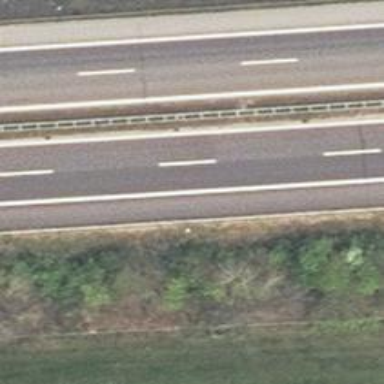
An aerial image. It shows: Motorway with concrete surface.